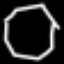
Label: octagon